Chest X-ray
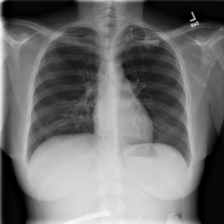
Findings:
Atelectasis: negative
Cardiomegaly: negative
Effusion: negative
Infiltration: negative
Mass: negative
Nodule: negative
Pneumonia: negative
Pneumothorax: negative
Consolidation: negative
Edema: negative
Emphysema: negative
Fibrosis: negative
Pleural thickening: negative
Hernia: negative